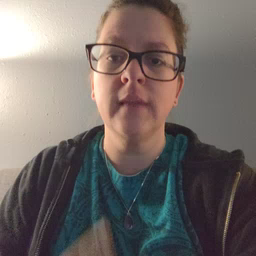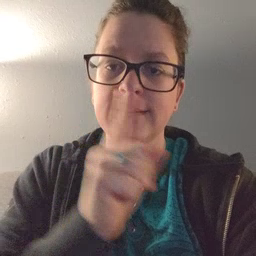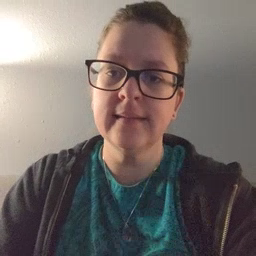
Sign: eye